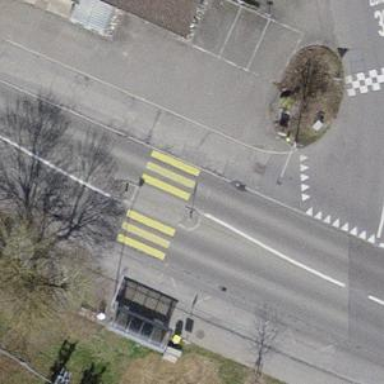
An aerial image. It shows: Uncontrolled crossing on the road with yellow zebra marking on the crossing island.